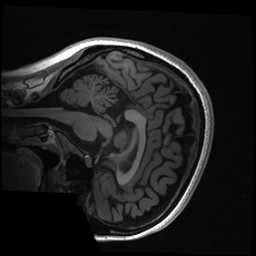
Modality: T1w
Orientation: sagittal
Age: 29
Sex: female